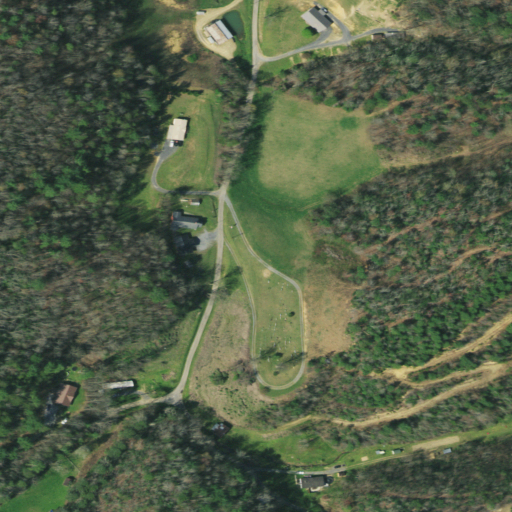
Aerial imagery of gap in Tennessee named Muberry Gap containing mixed forest, deciduous forest, open development, pasture, evergreen forest, shrub, and low intensity development